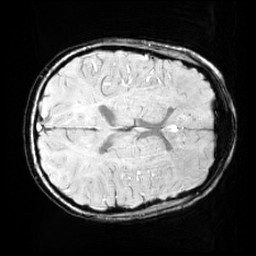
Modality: SWI
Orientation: axial
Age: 10
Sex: female
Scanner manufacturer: siemens
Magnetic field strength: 3 T
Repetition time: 0.027 s
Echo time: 0.02 s